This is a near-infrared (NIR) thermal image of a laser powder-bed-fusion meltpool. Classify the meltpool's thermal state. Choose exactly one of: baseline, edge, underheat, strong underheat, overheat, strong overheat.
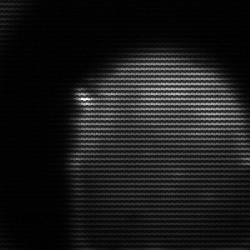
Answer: edge